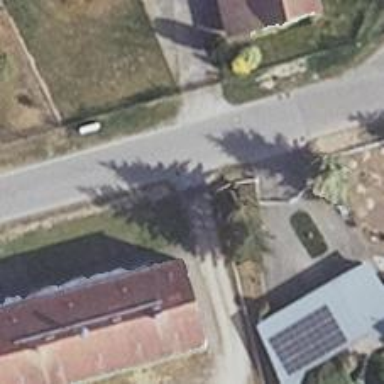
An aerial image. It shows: Driveway.